Question: How can i make the height of the row and the header fixed when the height of the cellTable is fixed e.g 200px?
In my case, the header and the row are automatically re-sized every time a content is added or removed.
I've defined my CSS like this:
'''.cellTableHeader {
border-bottom: 2px solid #6f7277;
padding: 3px 15px;
text-align: left;
color: #4b4a4a;
text-shadow: #ddf 1px 1px 0;
overflow: hidden;
height: 25px;
}
.cellTableCell {
padding: 4px;
overflow: hidden;
font-size: 10px;
font-family: ARIAL;
height: 25px;
}
.cellTableEvenRow {
background: #ffffff;
height: 25px;
}
.cellTableOddRow {
background: #f3f7fb;
height: 25px;
}'''
I've also tried the 'cellTable#setColumnWith()'.
Any idea ?

<URL> ![enter image description here][1]
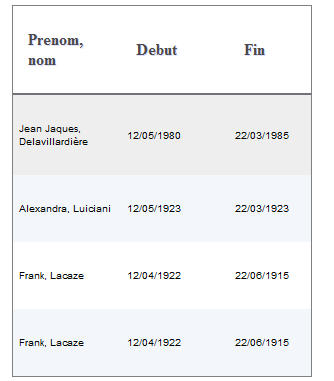
Answer: Ok, may be my question wasn't well asked at the first place :( but I've resolve my problem.
What i intended to do is to have a fixed table( with surrounding) where i can place my items without having the change on the numbers of the elements effecting the display of the table itself. So, to have that behavior, i didn't set a fixed height on the cell table (since that doesn't work) but I've put the hole table in a vertical panel with defined boder-style and manage the display of the cellTable with its css.
'''
VerticalPanel contentPanelVP = getContentPanel();
contentPanelVP.add(this.trainerConfigurationTable);
/**
* Gets the panel that represents the surroundings
*
* @return configured vertical panel
*/
private VerticalPanel getContentPanel() {
VerticalPanel tableContentVP = new VerticalPanel();
tableContentVP.setVerticalAlignment(HasVerticalAlignment.ALIGN_TOP);
tableContentVP.setStyleName(CSS_TRAINING_BOX_CONTENT);
tableContentVP.setWidth(CONTENT_PANEL_WIDTH);
tableContentVP.setHeight(CONTENT_PANEL_HEIGHT);
return tableContentVP;
}
'''
CSS
'''
.tableContentVP{
border-width: 1px;
border-style: solid;
border-color: grey;
padding: 0px;
background-color: white;
}
'''
Table CSS
'''
@def selectionBorderWidth 2px;
.cellTableWidget {
}
.cellTableFirstColumn {
height: 25px;
}
.cellTableLastColumn {
}
.cellTableFooter {
}
.cellTableHeader {
padding: 0px;
text-align: center;
font-size: 10px;
font-family: ARIAL;
font-weight: bold;
color: white;
text-shadow: 0 1px 1px rgba(255, 255, 255, .7);
background-image: none;
background-color: black;
height: 25px;
vertical-align: middle;
}
.cellTableCell {
padding: 4px;
overflow: hidden;
font-size: 10px;
font-family: ARIAL;
text-align: center;
}
.cellTableSortableHeader {
cursor: pointer;
cursor: hand;
}
.cellTableEvenRow {
background: #ffffff;
height: 25px;
cursor: pointer;
cursor: hand;
}
.cellTableEvenRowCell {
border: selectionBorderWidth solid #ffffff;
}
.cellTableOddRow {
background: #f3f7fb;
height: 25px;
cursor: pointer;
cursor: hand;
}
.cellTableOddRowCell {
border: selectionBorderWidth solid #f3f7fb;
}
.cellTableHoveredRow {
background: #eee;
}
.cellTableHoveredRowCell {
border: selectionBorderWidth solid #eee;
}
.cellTableKeyboardSelectedRow {
background: #ffc;
}
.cellTableKeyboardSelectedRowCell {
border: selectionBorderWidth solid #ffc;
}
.cellTableSelectedRow {
background: #628cd5;
color: white;
height: auto;
overflow: auto;
}
.cellTableSelectedRowCell {
border: selectionBorderWidth solid #628cd5;
}
/**
* The keyboard selected cell is visible over selection.
*/
.cellTableKeyboardSelectedCell {
border: selectionBorderWidth solid #d7dde8;
}
.cellTableLoading {
margin: 30px;
}
'''
Voila !
I hope, it will help someone out there.